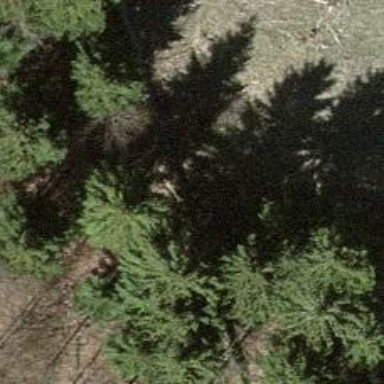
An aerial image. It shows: The outer border of the forest.